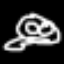
Label: frog